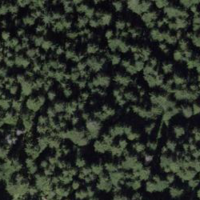
EUNIS habitat code: 43
Species observed at this site:
Neottia ovata
Rosa pendulina